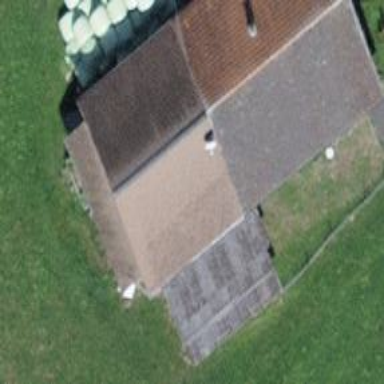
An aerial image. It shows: Barn.